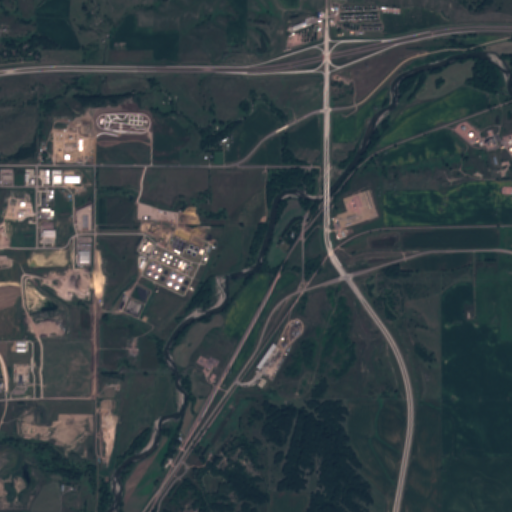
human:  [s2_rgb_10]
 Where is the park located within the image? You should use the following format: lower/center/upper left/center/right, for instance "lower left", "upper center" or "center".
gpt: The park is located in the lower left of the image.
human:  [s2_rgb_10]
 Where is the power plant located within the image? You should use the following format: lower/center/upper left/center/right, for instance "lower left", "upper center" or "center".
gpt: The power plant is located in the upper right of the image.
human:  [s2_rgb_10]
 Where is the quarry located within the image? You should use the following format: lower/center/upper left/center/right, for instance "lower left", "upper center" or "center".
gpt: The quarry is located in the left of the image.
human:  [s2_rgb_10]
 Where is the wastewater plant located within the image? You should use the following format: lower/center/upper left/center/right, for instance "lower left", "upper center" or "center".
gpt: The wastewater plant is located in the center left of the image.
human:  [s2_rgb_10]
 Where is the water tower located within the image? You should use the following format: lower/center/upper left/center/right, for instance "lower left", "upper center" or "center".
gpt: The water tower is located in the center left of the image.
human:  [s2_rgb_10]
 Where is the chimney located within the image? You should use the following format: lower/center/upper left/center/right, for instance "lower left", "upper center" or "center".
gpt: The chimney is located in the upper right of the image.
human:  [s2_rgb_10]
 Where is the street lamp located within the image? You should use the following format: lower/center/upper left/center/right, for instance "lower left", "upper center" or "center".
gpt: The street lamp is located in the upper of the image.
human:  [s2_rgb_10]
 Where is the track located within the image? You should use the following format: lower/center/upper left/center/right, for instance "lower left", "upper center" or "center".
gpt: There is no track in the image.